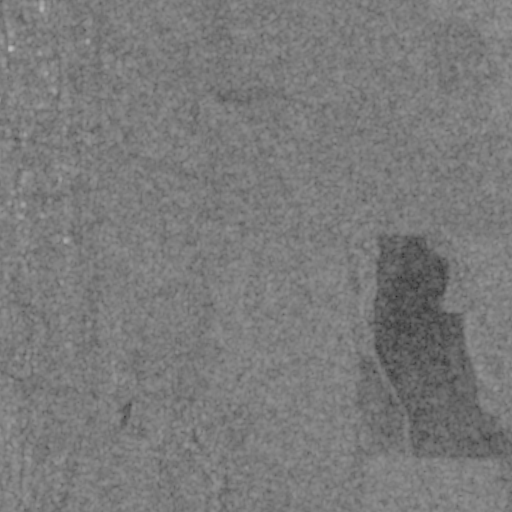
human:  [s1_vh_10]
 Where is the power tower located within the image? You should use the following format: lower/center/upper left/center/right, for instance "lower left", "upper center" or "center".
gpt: The power tower is located in the upper right of the image.
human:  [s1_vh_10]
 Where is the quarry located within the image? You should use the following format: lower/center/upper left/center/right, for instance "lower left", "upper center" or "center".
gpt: There is no quarry in the image.

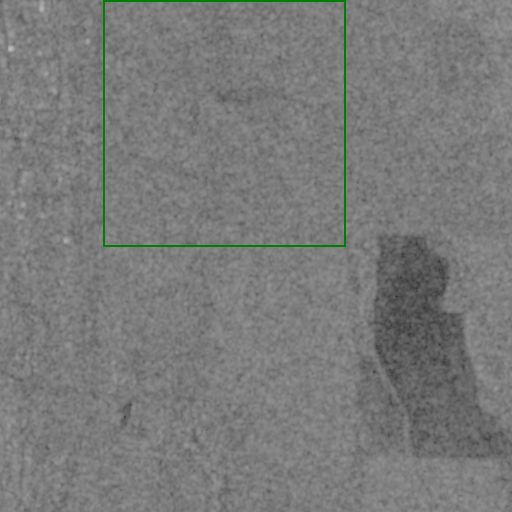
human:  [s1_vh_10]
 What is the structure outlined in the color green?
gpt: The structure outlined in green is a crop field.
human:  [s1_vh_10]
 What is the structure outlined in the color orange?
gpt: There is no orange outline.